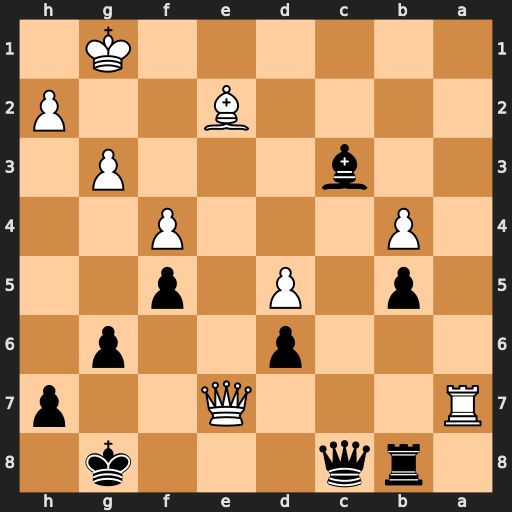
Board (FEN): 1rq3k1/R3Q2p/3p2p1/1p1P1p2/1P3P2/2b3P1/4B2P/6K1
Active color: b
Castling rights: -
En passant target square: -
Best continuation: Bd4+ Kf1 Bxa7